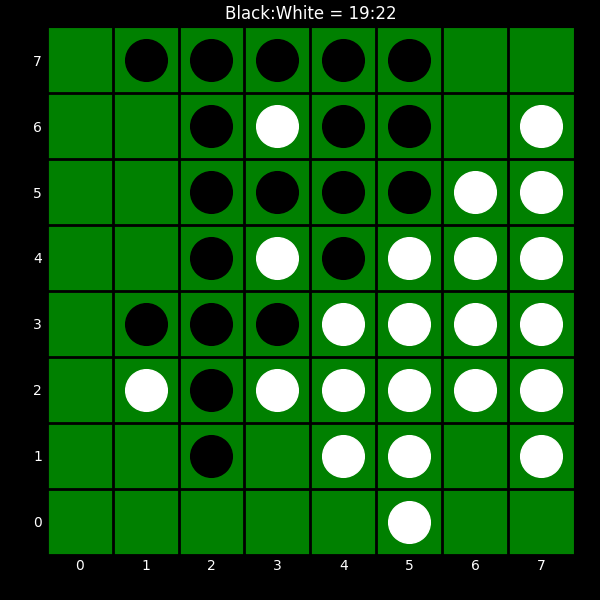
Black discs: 19
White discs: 22